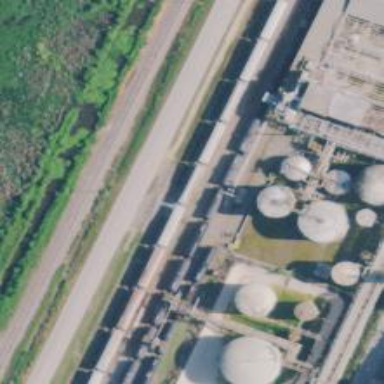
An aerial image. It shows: Rail spur service.